Question: Can anyone tell me which eclipse plugin this is? I've been searching all over the place but I can't find out what it's called. Thanks.

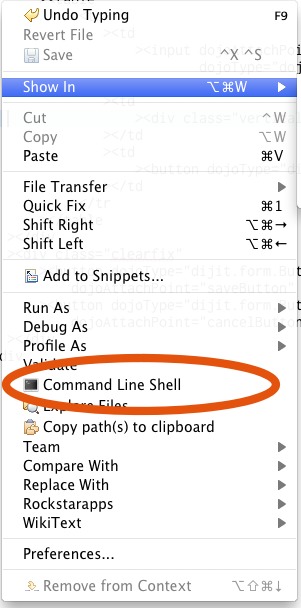
Answer: It could be this <URL> plugin.